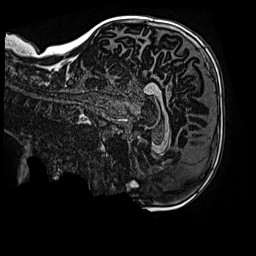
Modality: MP2RAGE
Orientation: sagittal
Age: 9
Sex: male
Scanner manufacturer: siemens
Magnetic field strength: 3 T
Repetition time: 4 s
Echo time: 0.00299 s